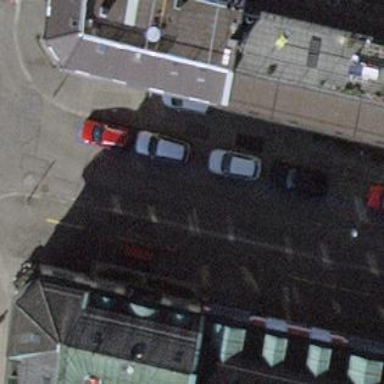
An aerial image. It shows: Parking lane.